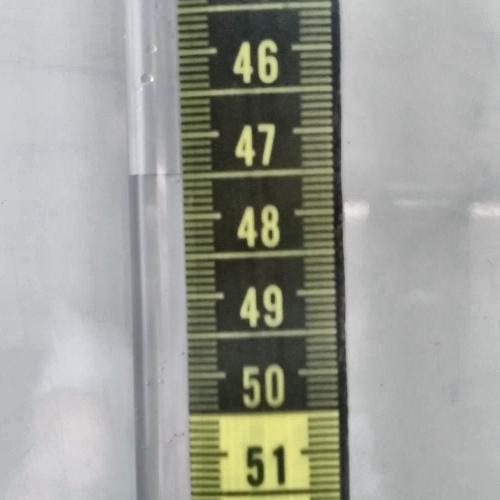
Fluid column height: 47.5 cm